【题型】解答题　【知识点】平面几何　【难度】easy
如图，$AD$与$BE$相交于点$C$，$DE \parallel AB$，点$F$在线段$BC$上，且$EC^2 = CF \cdot BC$，连接$DF$，$EA$。

(1) 求证：$DF \parallel EA$；

(2) 设$\overrightarrow{AB} = \vec{a}$，$\overrightarrow{BC} = \vec{b}$，当$BC = 2EC$时，求向量$\overrightarrow{CD}$（用向量$\vec{a}$，$\vec{b}$表示）。
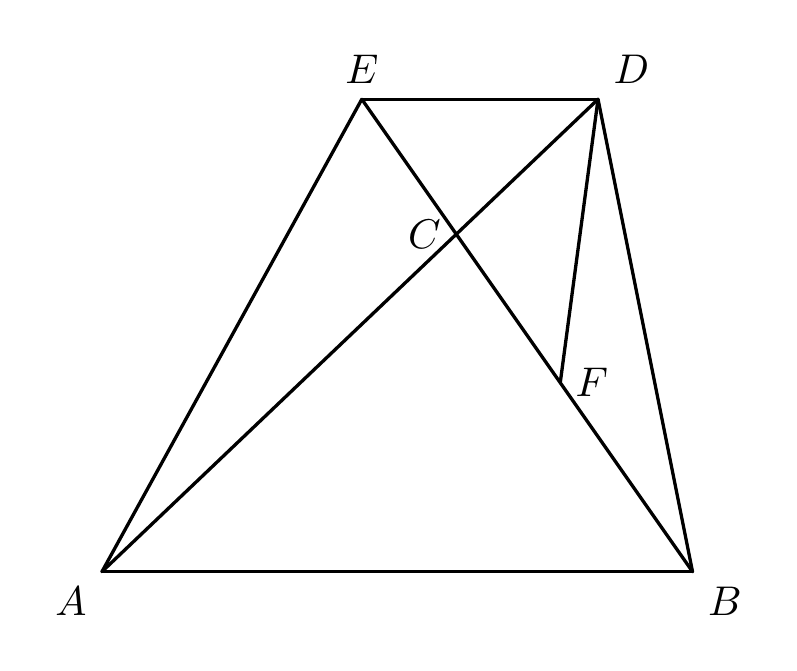
【解答】

【答案】(1) 见解析；

(2) $\overrightarrow{CD} = \frac{1}{2}\vec{a} + \frac{1}{2}\vec{b}$

【知识点】由平行截线求相关线段的长或比值、相似三角形的判定与性质综合、向量的线性运算

【分析】本题考查平面向量、相似三角形的判定与性质，平行线分线段成比例性质，解题的关键是理解题意，灵活运用所学知识解决问题。

(1) 根据平行线分线段成比例性质可得$\frac{CD}{AC} = \frac{EC}{BC}$，再由$EC^2 = CF \cdot BC$可得$\frac{EC}{BC} = \frac{CF}{EC}$，从而得出$\frac{CD}{AC} = \frac{CF}{EC}$，再证$\triangle ACE \backsim \triangle DCF$，可得$\angle CAE = \angle CDF$，再由平行线的判定即可得出结论；

(2) 由$BC = 2EC$得出$\frac{EC}{BC} = \frac{1}{2}$，可得出$\frac{CD}{AC} = \frac{EC}{BC} = \frac{1}{2}$，再由$\overrightarrow{AC} = \vec{a} + \vec{b}$可得$\overrightarrow{CD} = \frac{1}{2}\vec{a} + \frac{1}{2}\vec{b}$。进而可得答案。

【详解】(1) 证明：$\because DE \parallel AB$，

$\therefore \frac{CD}{AC} = \frac{EC}{BC}$，

$\because EC^2 = CF \cdot BC$，

$\therefore \frac{EC}{BC} = \frac{CF}{EC}$，

$\therefore \frac{CD}{AC} = \frac{CF}{EC}$，

$\because \angle ACE = \angle DCF$，

$\therefore \triangle ACE \backsim \triangle DCF$，

$\therefore \angle CAE = \angle CDF$，

$\therefore DF \parallel EA$；

(2) 解：$\because BC = 2EC$，

$\therefore \frac{EC}{BC} = \frac{1}{2}$，

$\therefore \frac{CD}{AC} = \frac{EC}{BC} = \frac{1}{2}$，

又$\because \overrightarrow{AC} = \vec{a} + \vec{b}$，

$\therefore \overrightarrow{CD} = \frac{1}{2}\overrightarrow{AC} = \frac{1}{2}\vec{a} + \frac{1}{2}\vec{b}$。